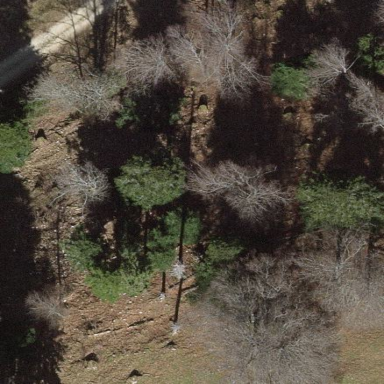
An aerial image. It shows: Forest area.